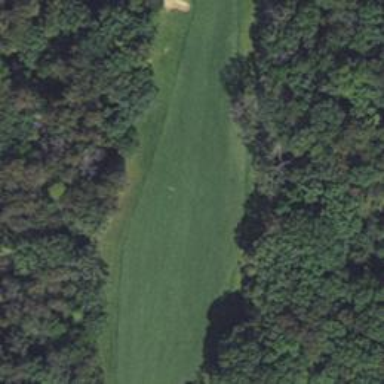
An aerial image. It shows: Golf hole.